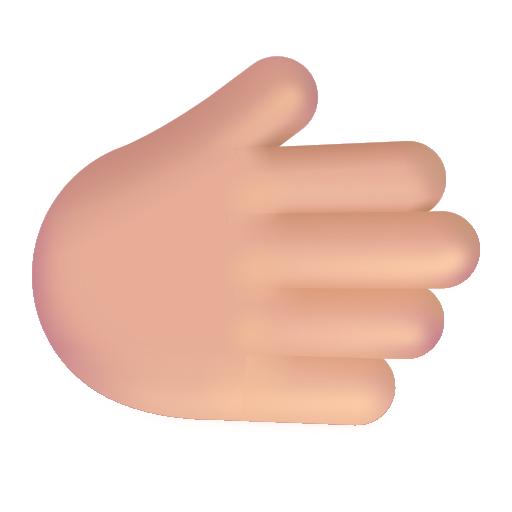
rightwards hand color  light